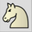
Piece: wN